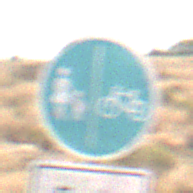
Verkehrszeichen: GetrennterRadUndGehwegRadwegRechts
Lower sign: HinweisDurchVerbaleAngabe2
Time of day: Midday
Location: Outdoor (Nature)
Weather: PartlyCloudy
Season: NotSpecified
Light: Natural